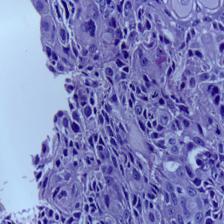
Diagnosis: OSCC